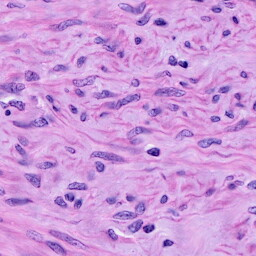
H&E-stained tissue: Cervix